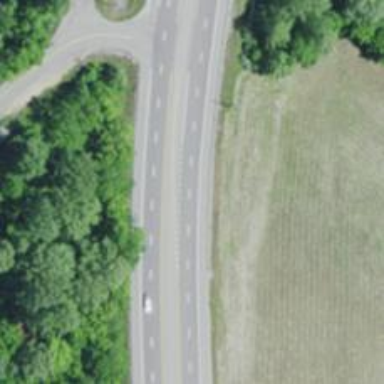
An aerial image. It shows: Trunk highway.